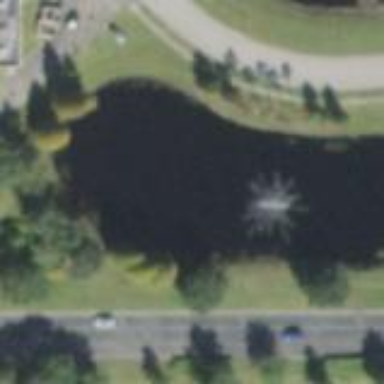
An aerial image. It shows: Pond surrounded by natural water.